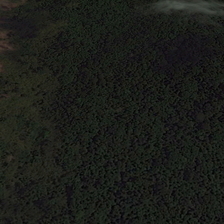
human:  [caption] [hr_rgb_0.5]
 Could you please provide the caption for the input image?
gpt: many green trees form a piece of forest .

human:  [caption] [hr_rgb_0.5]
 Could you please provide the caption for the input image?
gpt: many green trees form a piece of forest .

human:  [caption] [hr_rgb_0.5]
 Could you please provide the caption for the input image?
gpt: many green trees form a piece of forest .

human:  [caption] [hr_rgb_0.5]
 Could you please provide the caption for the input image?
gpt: many green trees form a piece of forest .

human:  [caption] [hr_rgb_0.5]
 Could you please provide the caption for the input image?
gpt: many green trees form a piece of forest .